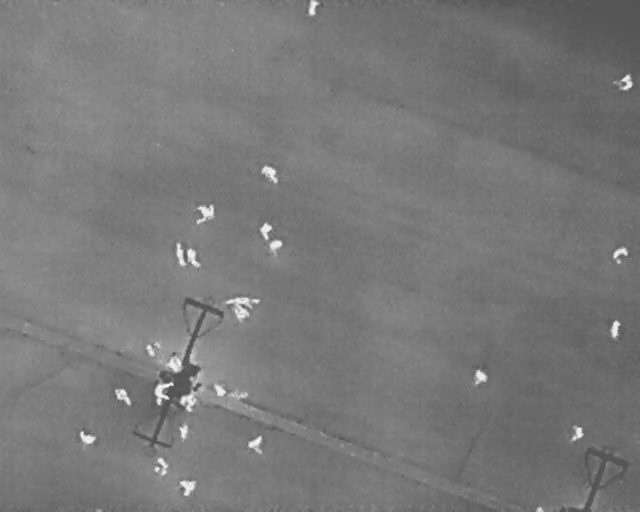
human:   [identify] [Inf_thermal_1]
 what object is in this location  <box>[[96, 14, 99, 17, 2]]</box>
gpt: <ref>1 large person at the top right</ref>

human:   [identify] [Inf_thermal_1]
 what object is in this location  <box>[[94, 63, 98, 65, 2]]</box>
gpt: <ref>1 medium person at the right</ref>

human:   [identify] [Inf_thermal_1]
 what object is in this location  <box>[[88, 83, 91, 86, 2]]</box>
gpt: <ref>1 medium person at the bottom right</ref>

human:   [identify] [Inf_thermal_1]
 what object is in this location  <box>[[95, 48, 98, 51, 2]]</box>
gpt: <ref>1 large person at the right</ref>